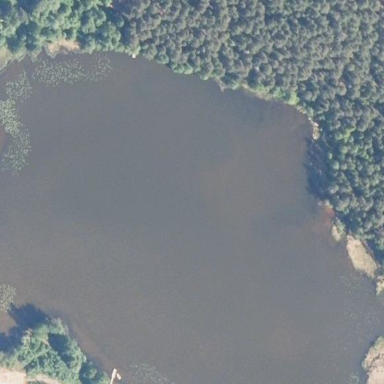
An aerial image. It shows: Pond with natural water.